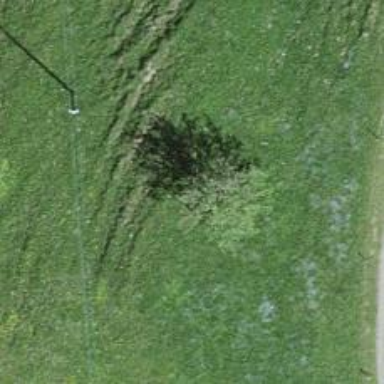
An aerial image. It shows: Beautiful tree in nature.